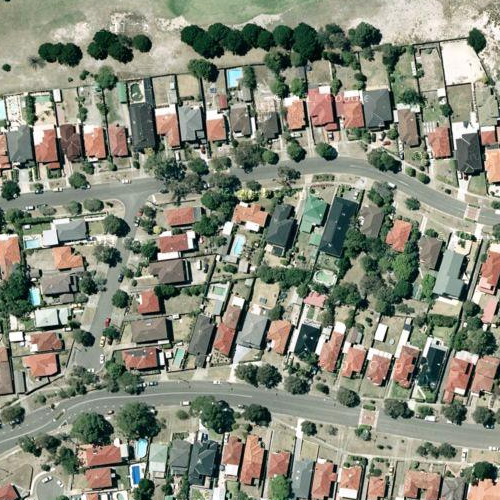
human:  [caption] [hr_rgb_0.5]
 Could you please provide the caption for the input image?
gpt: Many houses arranged neatly with a piece of lawn beside .

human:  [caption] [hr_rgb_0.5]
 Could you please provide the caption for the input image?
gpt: A dense residential area with lots of houses arranged densely and a piece of lawn beside .

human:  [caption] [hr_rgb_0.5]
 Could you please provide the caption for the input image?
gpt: A dense residential area with many houses densely arrange and some roads go through this area .

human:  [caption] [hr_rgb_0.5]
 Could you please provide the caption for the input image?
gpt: A residential area with a piece of lawn beside .

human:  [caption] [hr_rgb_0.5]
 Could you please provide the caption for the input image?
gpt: Lots of houses arranged neatly and some roads go through this area .